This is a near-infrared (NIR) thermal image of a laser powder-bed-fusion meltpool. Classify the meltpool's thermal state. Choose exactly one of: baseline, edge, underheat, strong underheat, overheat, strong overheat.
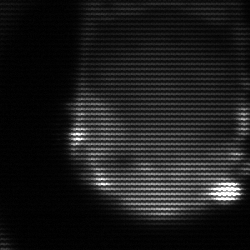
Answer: edge